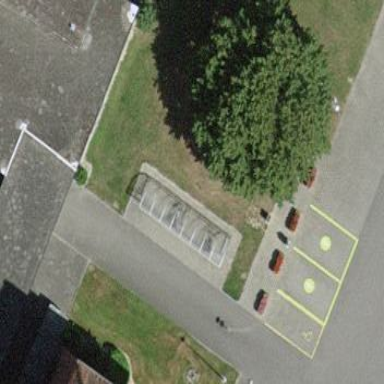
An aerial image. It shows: Bicycle parking area.